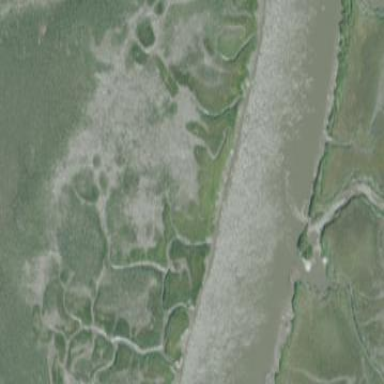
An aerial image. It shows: Tidal saltmarsh wetland.